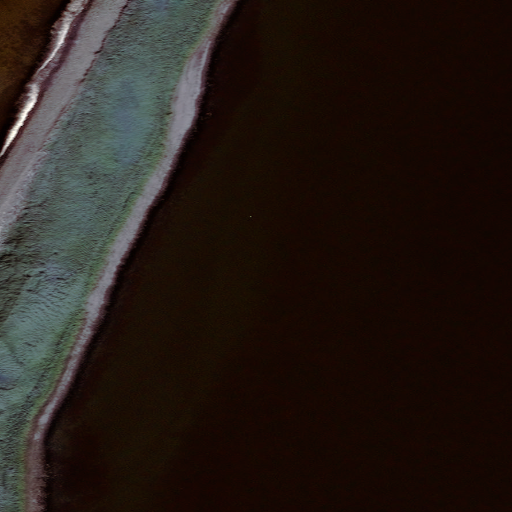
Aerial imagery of bar in Alaska named South Spit containing only unknown